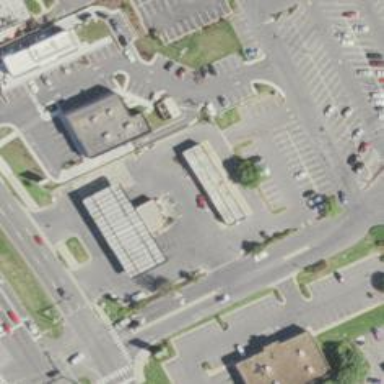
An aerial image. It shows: Convenience shop.